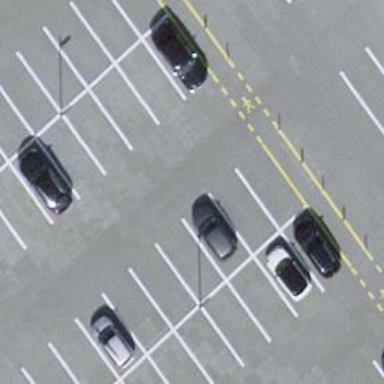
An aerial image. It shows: Road serving as parking aisle.